Question: I have been browsing sample pictures for some form designs and found this picture

This picture looks like a datagridview with textbox and comobobx columns. I am ok with how to add a combobx to a datagridview. How can I format a datagridview to have the exact same look?
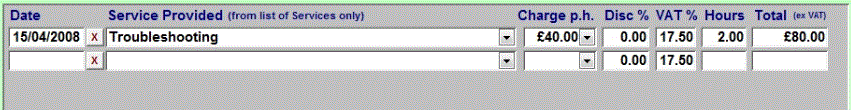
Answer: This is not a DataGridView, As far as i know i thinks its access form where as textbox , combobox controls are placed in Details sections and it will repeated for each row in query behind the access form.
If you want to use a DataGridView with combo boxes please refer following questions
<URL>